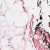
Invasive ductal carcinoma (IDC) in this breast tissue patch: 0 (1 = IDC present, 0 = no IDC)